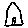
Label: house